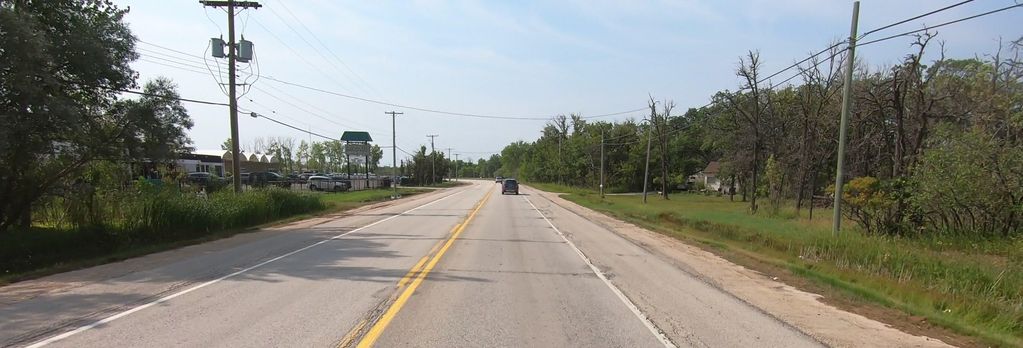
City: winnipeg